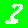
Digit: 3